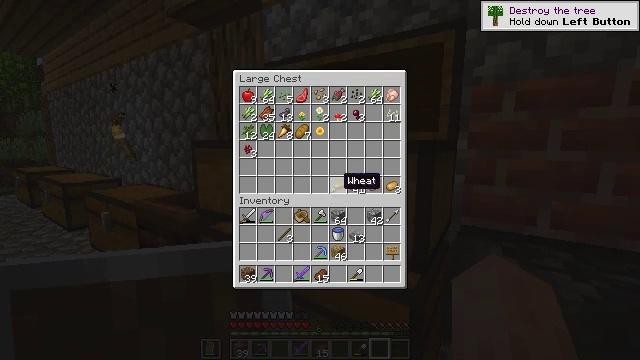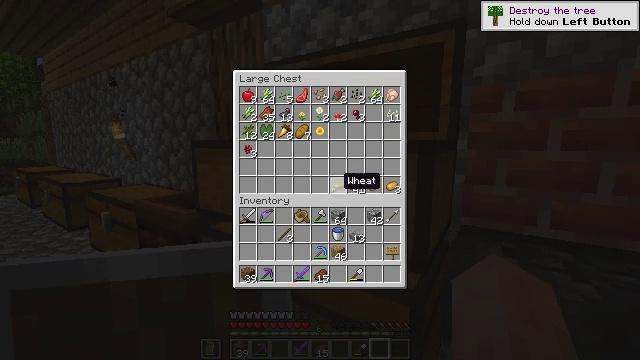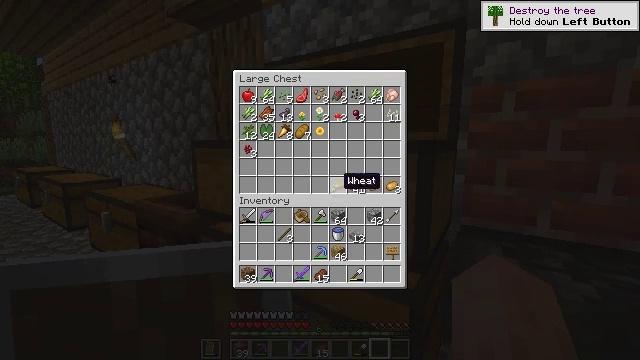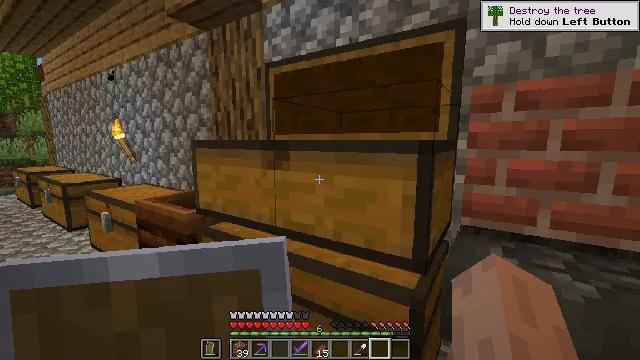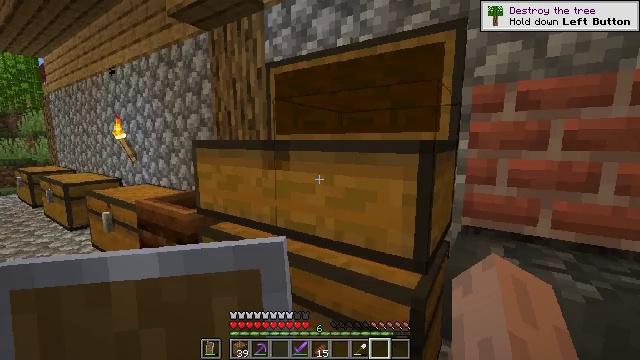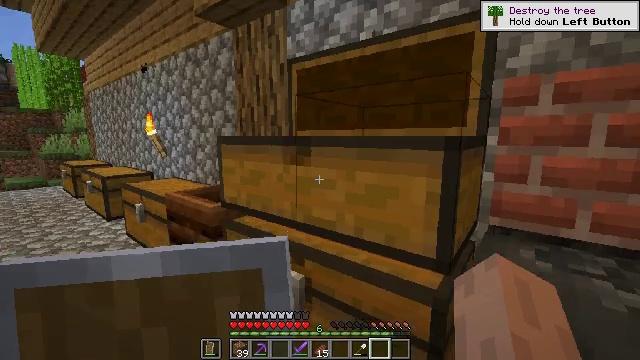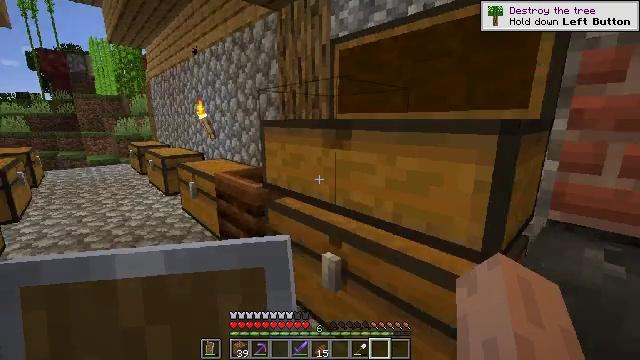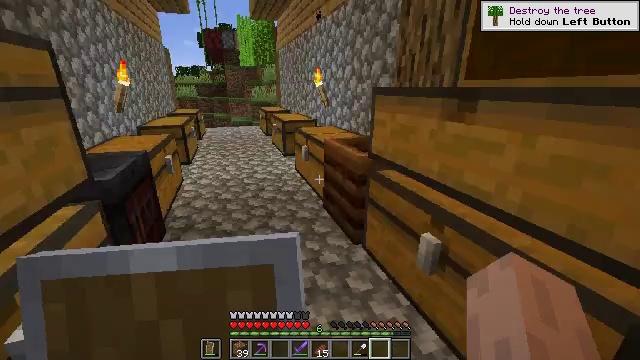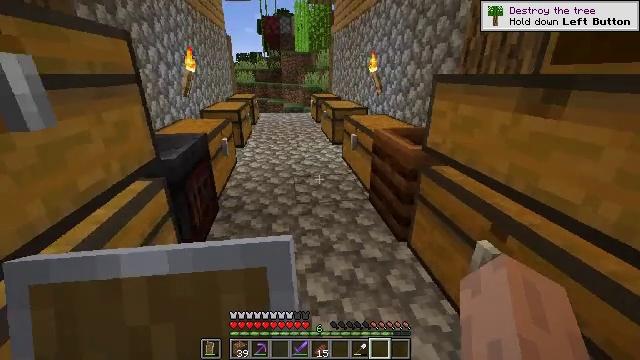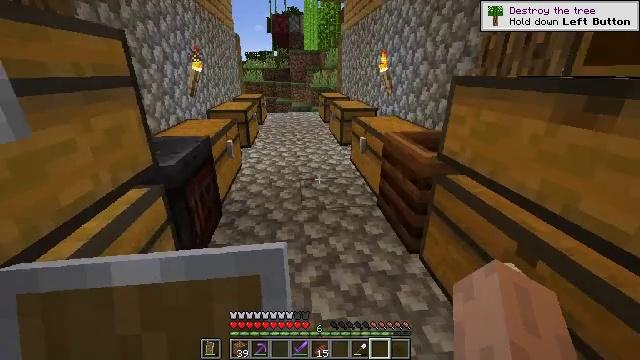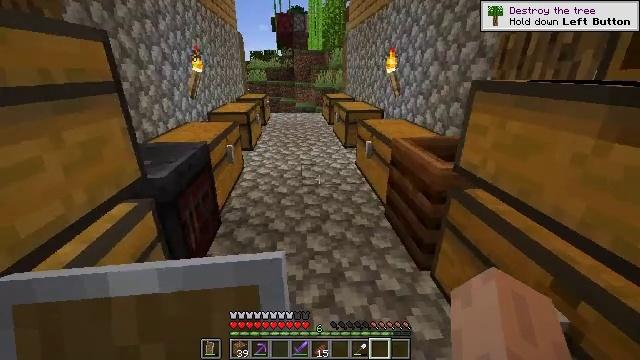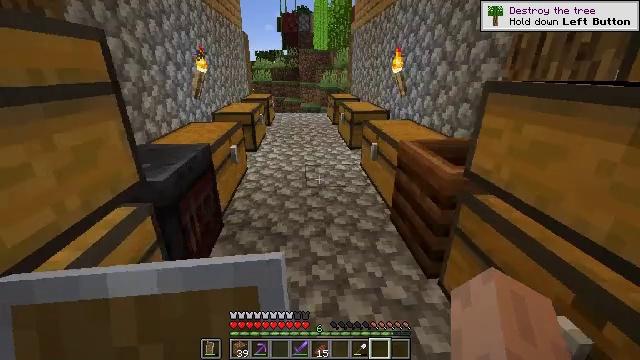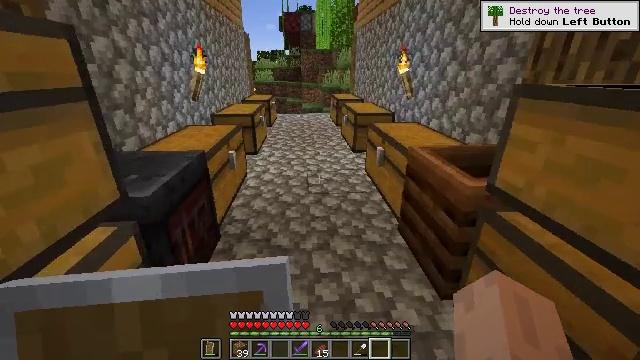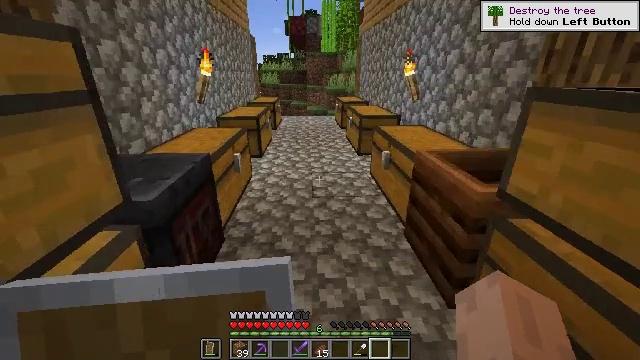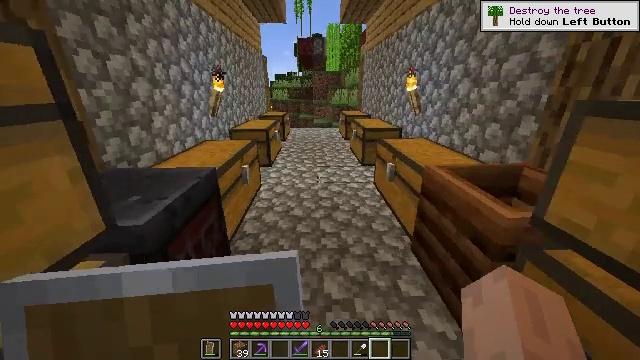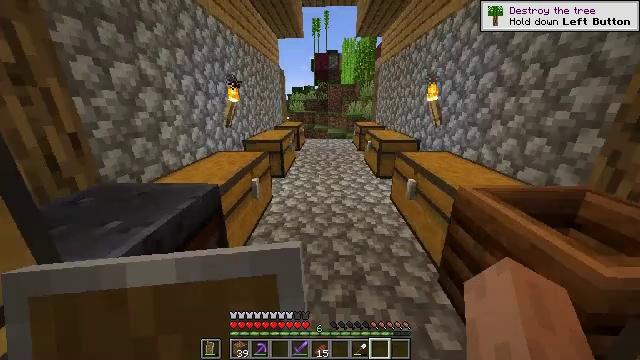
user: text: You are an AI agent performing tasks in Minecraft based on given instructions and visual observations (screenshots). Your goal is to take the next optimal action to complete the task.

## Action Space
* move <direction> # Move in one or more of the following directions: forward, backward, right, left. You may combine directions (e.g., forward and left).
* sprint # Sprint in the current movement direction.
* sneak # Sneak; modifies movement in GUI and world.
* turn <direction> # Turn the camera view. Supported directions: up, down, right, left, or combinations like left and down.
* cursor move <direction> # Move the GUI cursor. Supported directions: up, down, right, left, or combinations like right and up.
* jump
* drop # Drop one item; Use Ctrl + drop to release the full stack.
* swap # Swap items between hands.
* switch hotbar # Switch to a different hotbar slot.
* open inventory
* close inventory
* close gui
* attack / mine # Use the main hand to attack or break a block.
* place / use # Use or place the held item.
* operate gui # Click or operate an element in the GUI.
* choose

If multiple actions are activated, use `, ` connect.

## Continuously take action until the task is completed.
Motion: motion action
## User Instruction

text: Get observer for redstone contraptions.
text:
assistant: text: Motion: no_op
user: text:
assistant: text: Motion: no_op
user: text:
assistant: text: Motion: open inventory
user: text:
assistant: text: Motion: open inventory
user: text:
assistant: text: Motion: turn left
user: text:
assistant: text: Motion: turn left and down
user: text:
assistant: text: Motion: turn left and down
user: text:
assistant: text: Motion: move forward, turn left and down
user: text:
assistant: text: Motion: move forward, turn left
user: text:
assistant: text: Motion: move forward
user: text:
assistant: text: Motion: turn left
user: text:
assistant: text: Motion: move forward
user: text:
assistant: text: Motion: move forward, turn left
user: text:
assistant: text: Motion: move forward, turn left
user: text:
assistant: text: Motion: move forward, turn left and up
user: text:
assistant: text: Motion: move forward, turn left
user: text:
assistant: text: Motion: move forward
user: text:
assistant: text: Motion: move forward
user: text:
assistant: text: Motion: move forward, turn right
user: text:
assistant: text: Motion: move forward
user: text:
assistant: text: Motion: move forward
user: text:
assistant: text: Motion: move forward
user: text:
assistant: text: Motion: move forward
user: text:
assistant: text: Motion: move forward
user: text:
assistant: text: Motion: move forward
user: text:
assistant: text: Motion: move forward
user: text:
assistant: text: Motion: move forward
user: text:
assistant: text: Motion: move forward
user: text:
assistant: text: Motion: move forward
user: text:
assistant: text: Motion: move forward